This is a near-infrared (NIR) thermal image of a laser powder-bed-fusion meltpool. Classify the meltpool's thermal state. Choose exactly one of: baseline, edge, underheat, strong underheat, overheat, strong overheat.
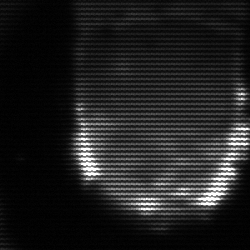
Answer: baseline